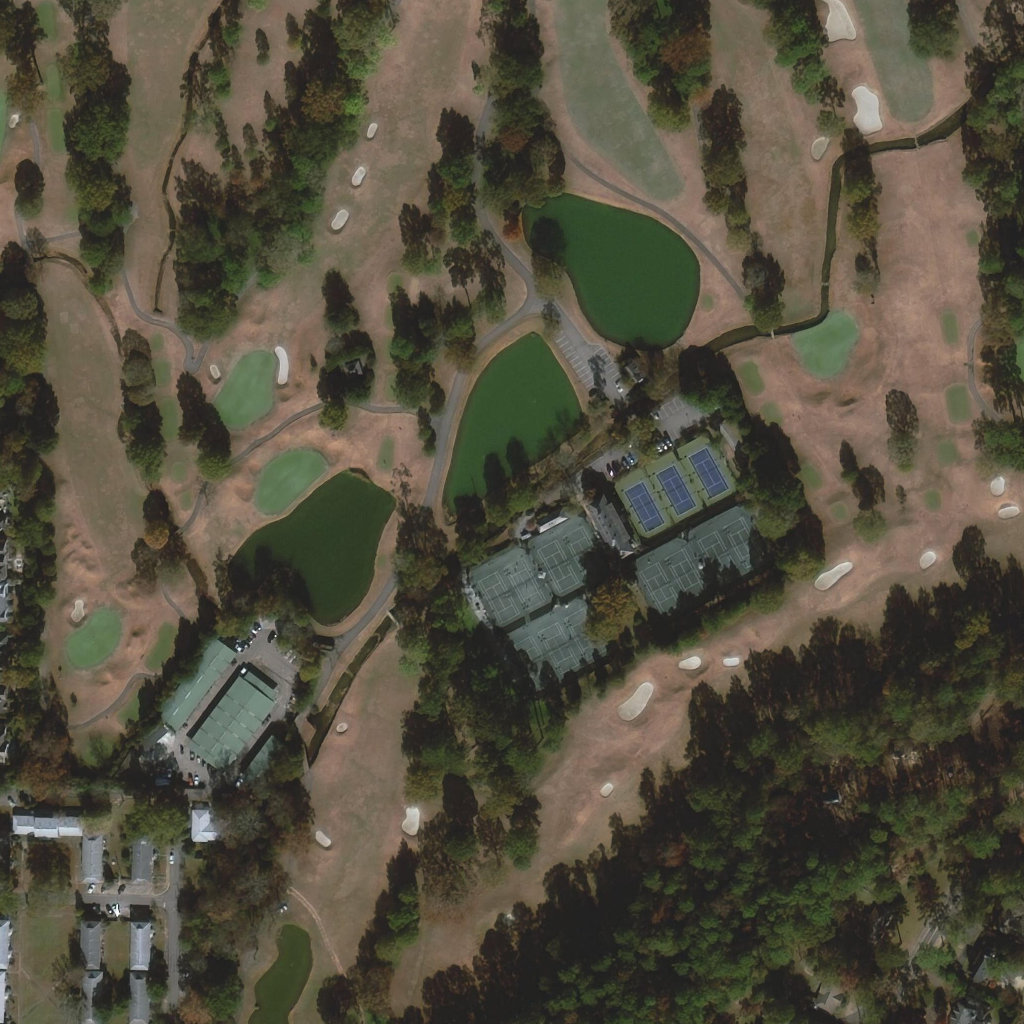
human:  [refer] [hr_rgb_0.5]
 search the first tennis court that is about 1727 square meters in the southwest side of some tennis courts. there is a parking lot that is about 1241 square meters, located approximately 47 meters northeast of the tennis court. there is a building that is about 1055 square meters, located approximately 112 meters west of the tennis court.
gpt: <box>[[48, 57, 60, 68, 0]]</box>